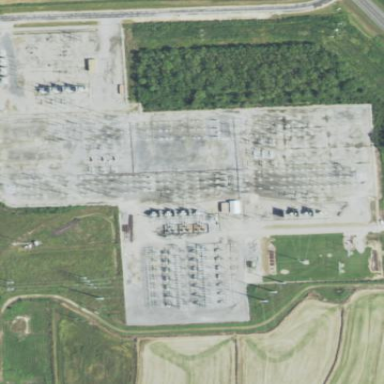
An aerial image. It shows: Fenced power substation at the transmission level.